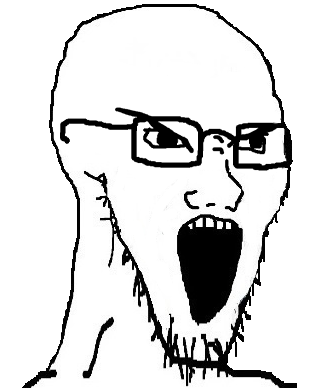
Label: 5_Soyjak